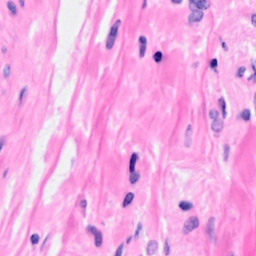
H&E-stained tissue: Breast